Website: walmart
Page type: payment
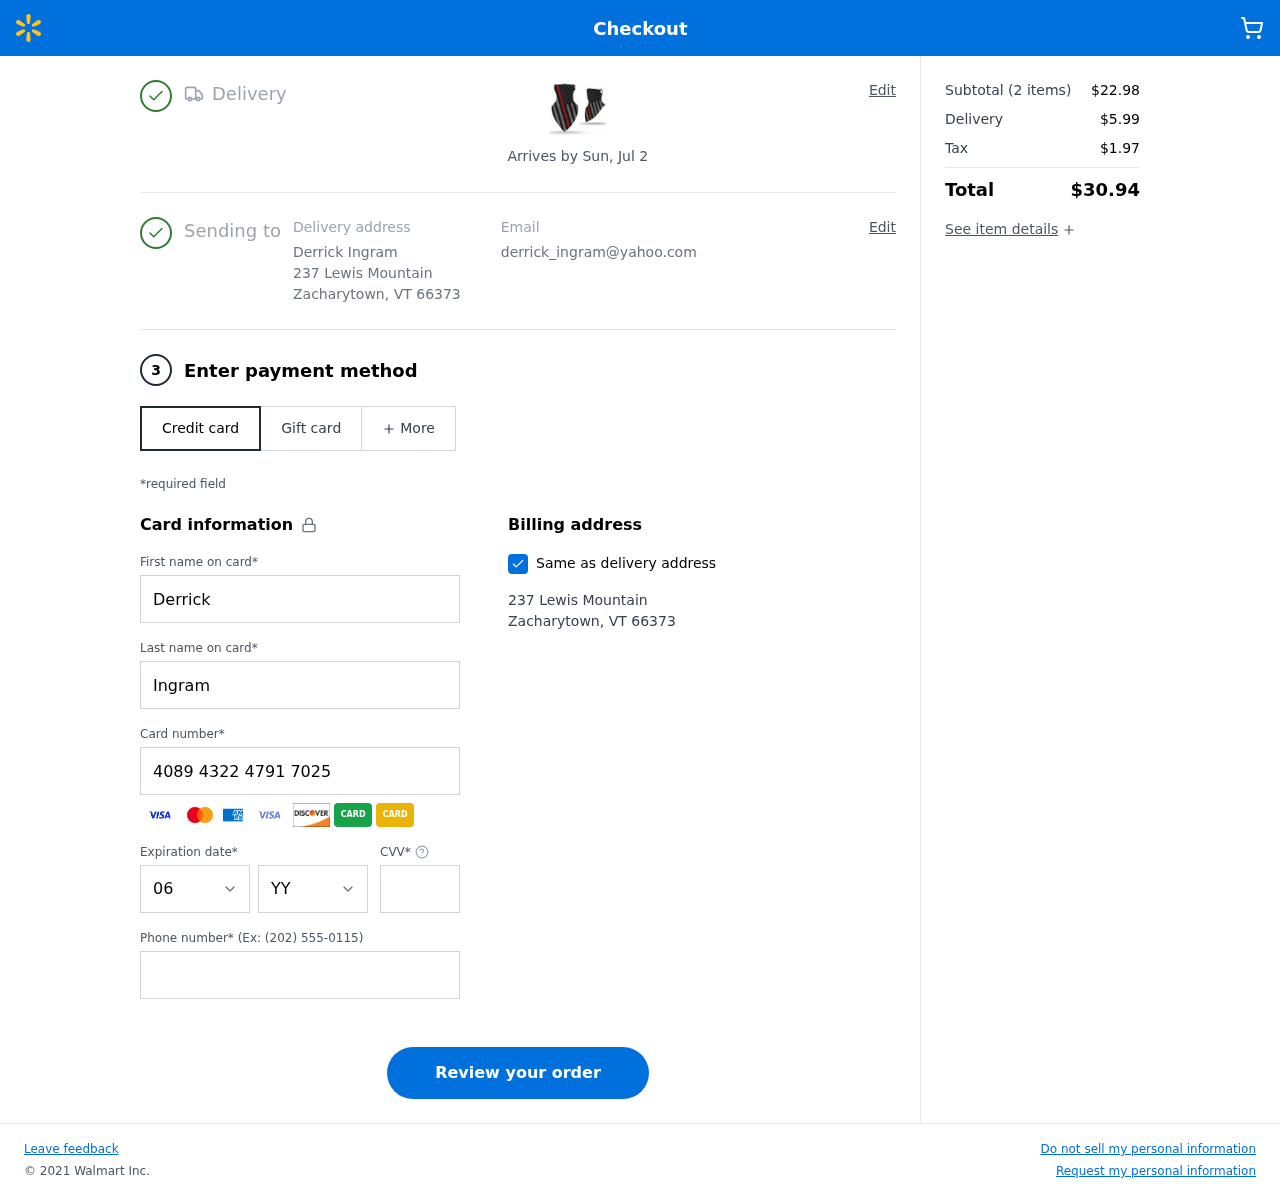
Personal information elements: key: PII_CARD_CVV
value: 102
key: PII_CARD_EXPIRY_MONTH
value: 06
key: PII_CARD_EXPIRY_YEAR
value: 29
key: PII_CARD_NUMBER
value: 4089 4322 4791 7025
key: PII_CITY
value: Zacharytown
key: PII_EMAIL
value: derrick_ingram@yahoo.com
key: PII_FIRSTNAME
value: Derrick
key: PII_FULLNAME
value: Derrick Ingram
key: PII_LASTNAME
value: Ingram
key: PII_PHONE
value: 9952356308
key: PII_POSTCODE
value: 66373
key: PII_STATE_ABBR
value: VT
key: PII_STREET
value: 237 Lewis Mountain
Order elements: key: ORDER_DELIVERY_DATE
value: Arrives by Sun, Jul 2
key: ORDER_NUM_ITEMS
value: (2 items)
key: ORDER_SUBTOTAL
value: $22.98
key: ORDER_SHIPPING_COST
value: $5.99
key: ORDER_TAX
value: $1.97
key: ORDER_TOTAL
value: $30.94